Field crop: maize
Growth stage: 2
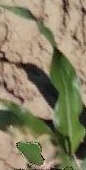
Species: maize